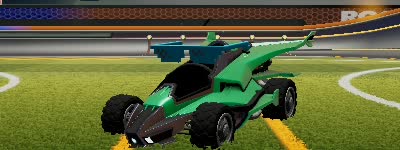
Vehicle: aftershock